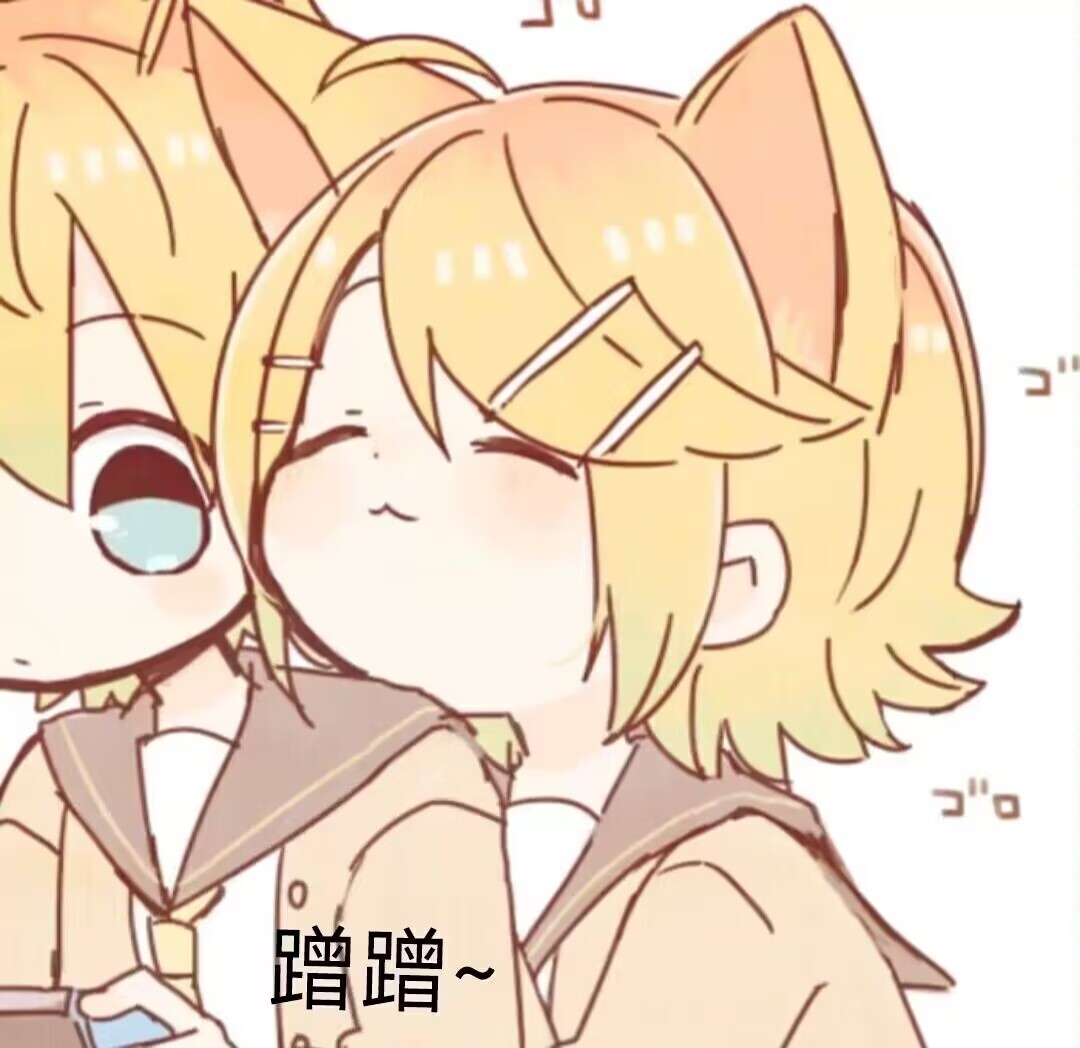
Label: anime